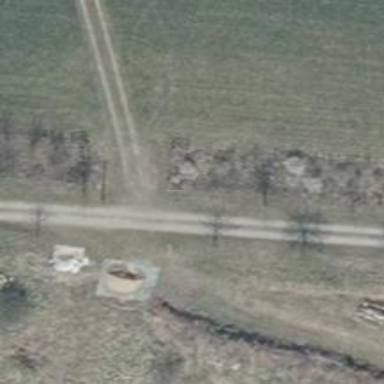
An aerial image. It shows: Driveway leading to service road.